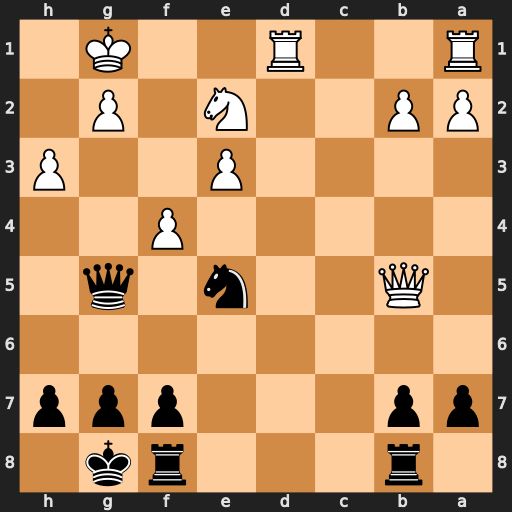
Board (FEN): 1r3rk1/pp3ppp/8/1Q2n1q1/5P2/4P2P/PP2N1P1/R2R2K1
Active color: b
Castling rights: -
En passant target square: -
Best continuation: Nf3+ Kf2 Qxb5